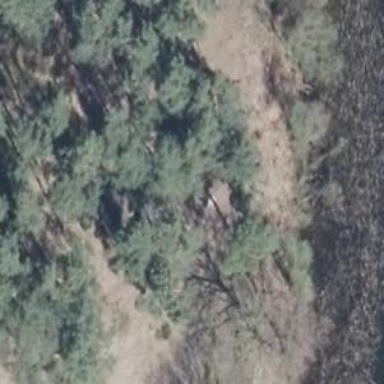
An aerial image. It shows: Shelter.